Question: I am attempting to create the following scenario, and I'm willing to use any combination of jquery, css, and html possible (I'd like to stay away from HTML 5 right now however, but I'm willing to look at it if it is the only solution).
I would like to have a large image ONLY viewable where the masks lie on it. I've tried multiple techniques, none of which work. Any suggestions would be much appreciated!

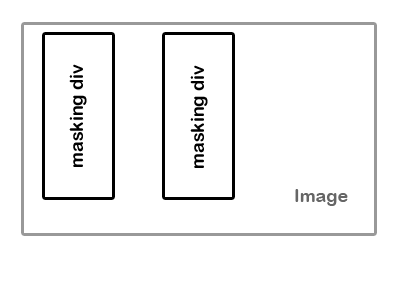
Answer: One simple method is to have the image set as a 'background-image' on the "windows", which are absolutely positioned within '#maskContainer'. 'top' and 'left' are set, and 'background-position' is set to match.
<URL>
(view in a WebKit browser so the 'background-position' animation works; it's purely for the demo)
'''
<div id="maskContainer">
<div class="window static"></div>
<div class="window moving"></div>
</div>
'''
'''
#maskContainer {
background: #000;
width: 603px;
height: 482px;
position: relative;
overflow: hidden;
}
.window {
background: url(http://i.imgur.com/j9a2T.jpg) no-repeat;
position: absolute;
}
.static {
width: 80px;
height: 80px;
left: 20px;
top: 30px;
background-position: -20px -30px;
}
'''
'''
var maskContainerWidth = $('#maskContainer').width(),
maskContainerHeight = $('#maskContainer').height();
setInterval(function() {
$('.moving').each(function() {
var width = Math.floor(Math.random()*maskContainerWidth),
height = Math.floor(Math.random()*maskContainerHeight),
left = Math.floor(Math.random()*(maskContainerWidth-width)),
top = Math.floor(Math.random()*(maskContainerHeight-height));
$(this).animate({
width: width,
height: height,
left: left,
top: top,
backgroundPositionX: -left,
backgroundPositionY: -top
}, 1000);
});
}, 1000);
'''